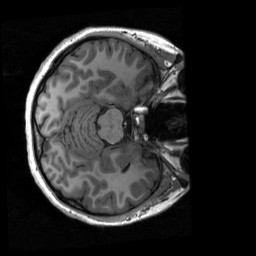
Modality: T1w
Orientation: axial
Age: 22
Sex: female
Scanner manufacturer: siemens
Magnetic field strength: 3 T
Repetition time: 2.3 s
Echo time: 0.00297 s